Question: HTML:
'''
<html>
<body>
<div>
<input type="text">
</div>
</body>
</html>
'''
CSS:
'''
body {
font:13px/1.231 arial;
}
input {
font:99% arial;
}
div {
display: inline-block;
overflow: auto;
}
input {
width: 15em;
}
'''
The result on Chrome:

The jsFiddle - <URL>
Note that neither FF nor IE9 show this scrollbar.
Can anyone enlighten me, please, what is going on?
Removed the input border, padding and margin - <URL>
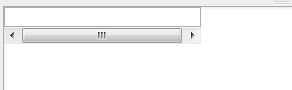
Answer: My guess is that Chrome has a problem with rounding.
If you use any value of px for the inputs width the scrollbar disappears.
Same when you change the inputs font-size to 100% (which equals exactly 13px in this example).
The current width of the input is 15 * 99% * 13px = 193.05px
I think the .05px let the scrollbar appear.
That also clarifies why the scrollbar disappears for widths of around 11em. It just rounds up in manner Chrome can handle better.